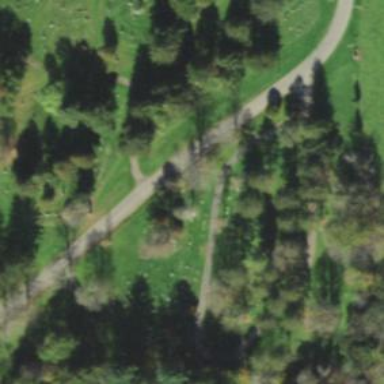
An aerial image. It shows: Graveyard used as cemetery.